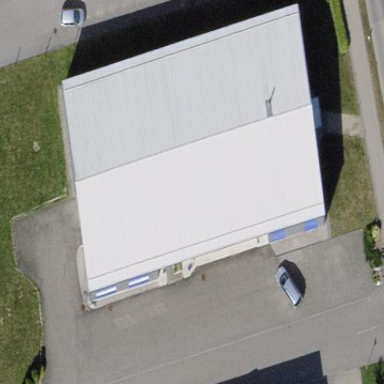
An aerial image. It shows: Industrial building.